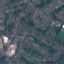
Land use / land cover class: Residential